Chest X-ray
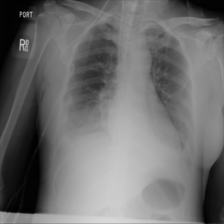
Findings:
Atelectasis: positive
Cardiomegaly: negative
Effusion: positive
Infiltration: negative
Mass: negative
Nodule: negative
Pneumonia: negative
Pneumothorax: negative
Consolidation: negative
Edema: negative
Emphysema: negative
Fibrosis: negative
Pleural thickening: negative
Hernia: negative